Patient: sex F, age 48
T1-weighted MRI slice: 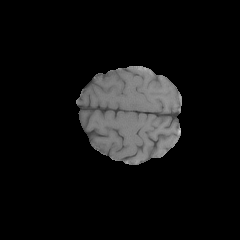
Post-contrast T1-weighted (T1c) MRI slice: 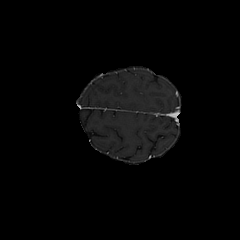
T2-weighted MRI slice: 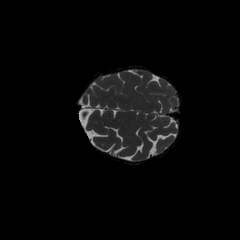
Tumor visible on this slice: no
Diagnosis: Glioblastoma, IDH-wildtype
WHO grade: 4